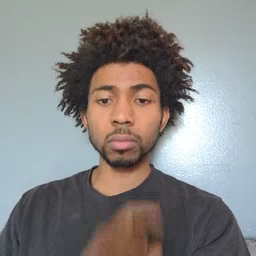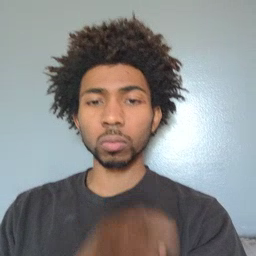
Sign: garbage